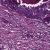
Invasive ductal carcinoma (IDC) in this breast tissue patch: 0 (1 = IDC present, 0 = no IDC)